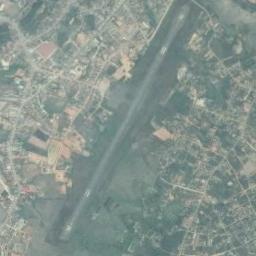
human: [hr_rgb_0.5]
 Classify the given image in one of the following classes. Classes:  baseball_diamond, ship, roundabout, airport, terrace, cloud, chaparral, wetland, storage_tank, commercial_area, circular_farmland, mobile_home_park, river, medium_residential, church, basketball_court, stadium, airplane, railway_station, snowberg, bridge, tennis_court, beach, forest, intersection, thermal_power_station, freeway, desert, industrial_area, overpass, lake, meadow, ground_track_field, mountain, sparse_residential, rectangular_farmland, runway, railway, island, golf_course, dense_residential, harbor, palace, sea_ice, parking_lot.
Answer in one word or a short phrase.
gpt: airport